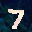
Label: 7